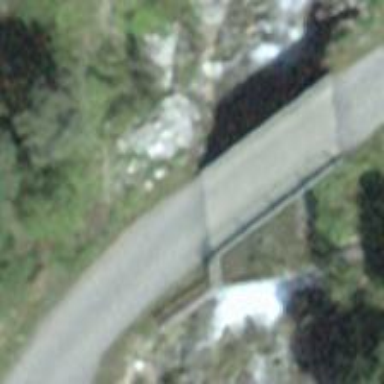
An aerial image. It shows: Paved road bridge with unclassified status.